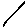
Label: line